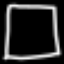
Label: square